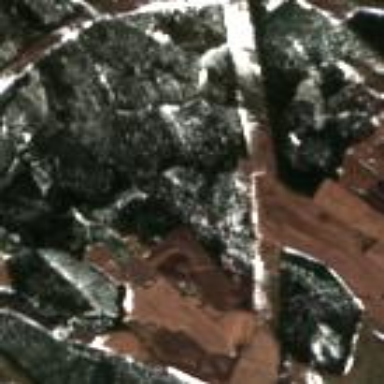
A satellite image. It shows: Mixed woodland with various types of leaves.